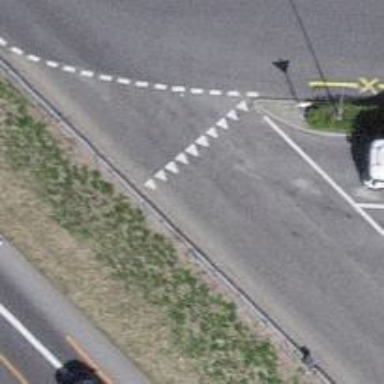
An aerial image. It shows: Road with "give way" sign.